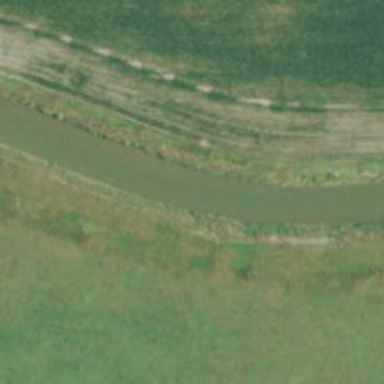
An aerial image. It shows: Canal.